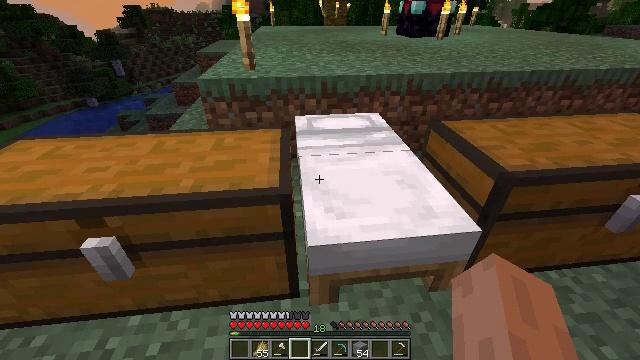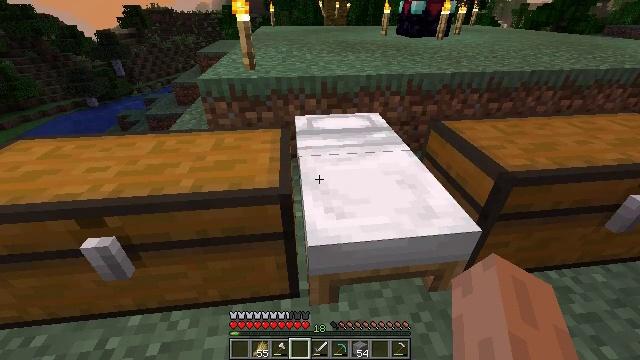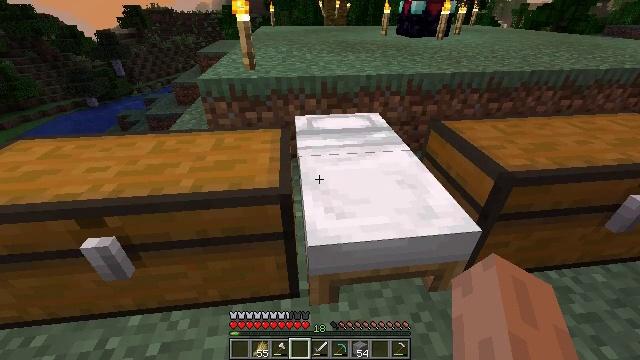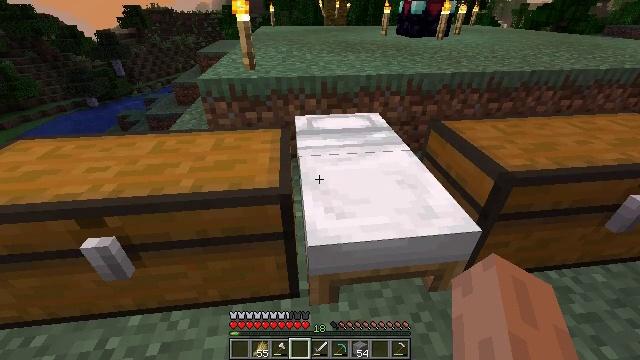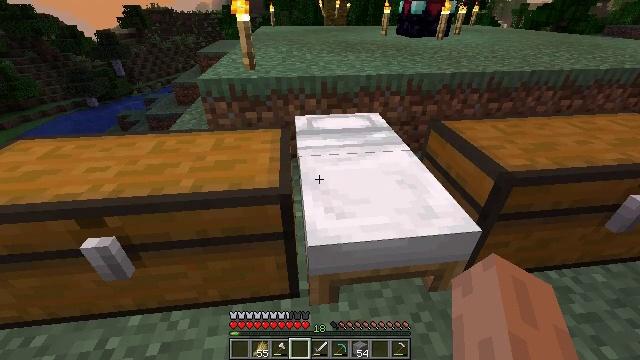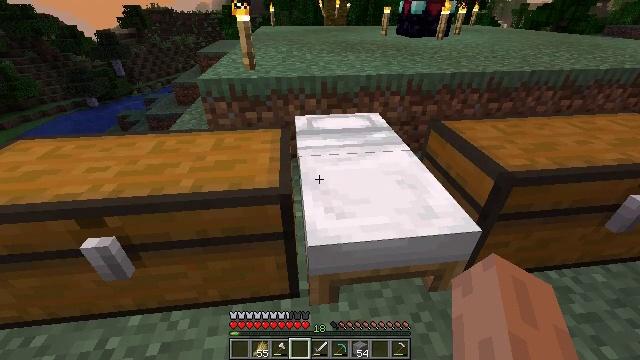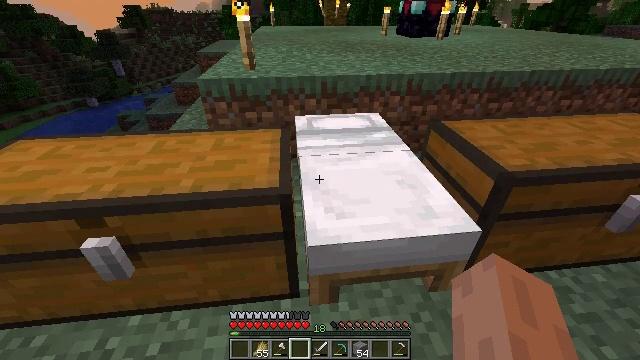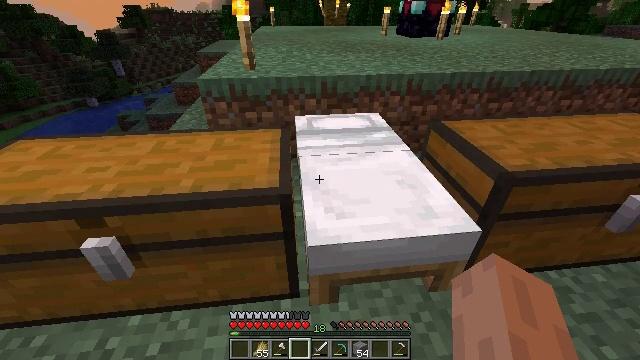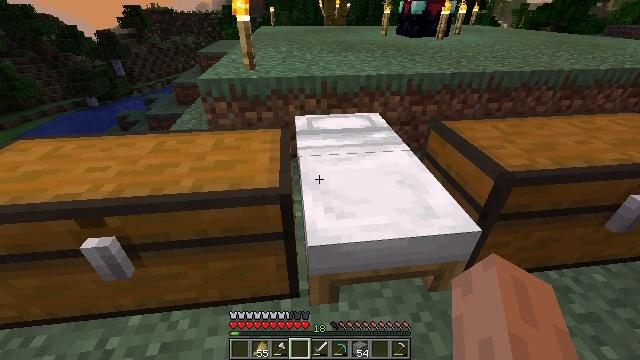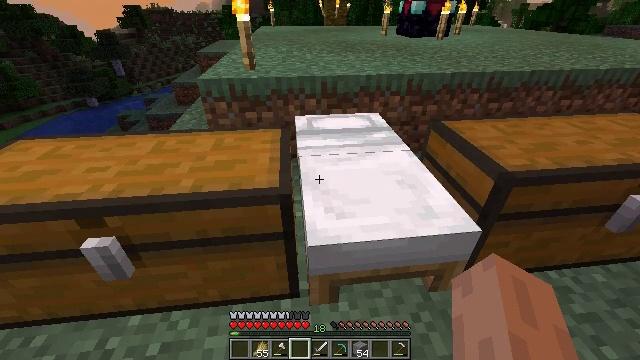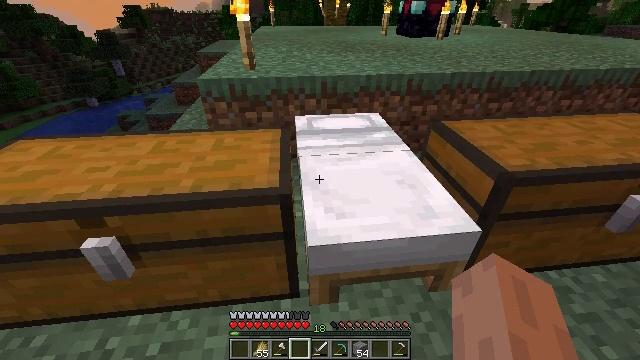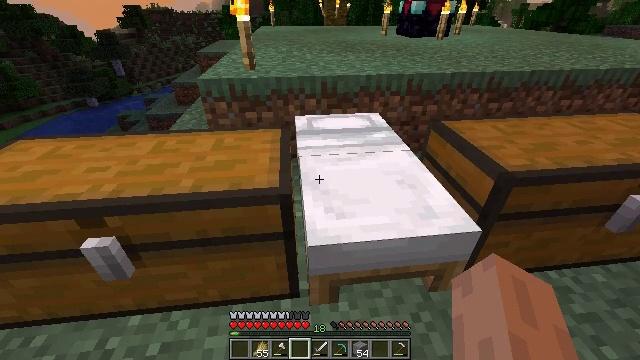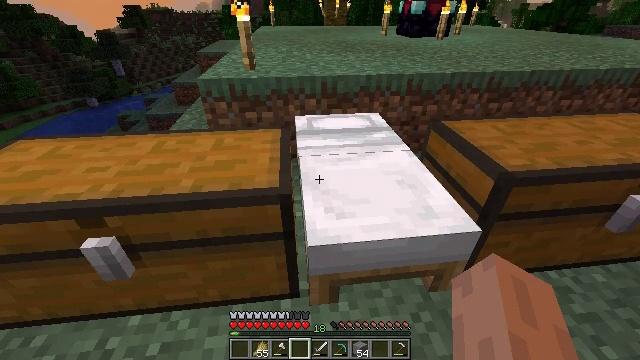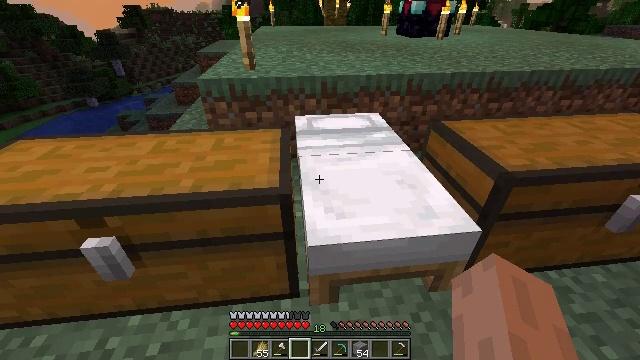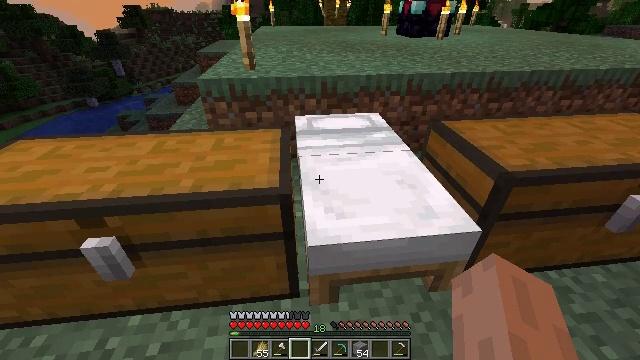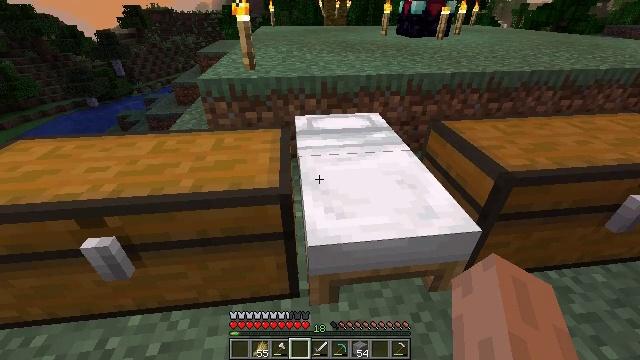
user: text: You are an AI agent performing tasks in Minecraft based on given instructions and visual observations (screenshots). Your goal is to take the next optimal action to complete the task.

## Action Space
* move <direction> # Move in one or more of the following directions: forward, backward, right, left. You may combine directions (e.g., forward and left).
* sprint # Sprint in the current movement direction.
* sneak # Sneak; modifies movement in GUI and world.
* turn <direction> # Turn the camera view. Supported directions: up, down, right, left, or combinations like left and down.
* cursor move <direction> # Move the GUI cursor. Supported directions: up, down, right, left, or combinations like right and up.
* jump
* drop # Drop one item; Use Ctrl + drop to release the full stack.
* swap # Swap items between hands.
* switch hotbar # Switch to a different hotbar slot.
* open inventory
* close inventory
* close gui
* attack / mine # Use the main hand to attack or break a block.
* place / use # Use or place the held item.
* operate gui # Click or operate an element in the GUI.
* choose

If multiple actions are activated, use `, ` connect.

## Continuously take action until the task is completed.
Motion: motion action
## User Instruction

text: Interact with the crafting table to create a jungle fence gate.
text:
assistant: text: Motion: no_op
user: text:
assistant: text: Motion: no_op
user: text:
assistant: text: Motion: no_op
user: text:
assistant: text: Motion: no_op
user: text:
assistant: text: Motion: no_op
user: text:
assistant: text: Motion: no_op
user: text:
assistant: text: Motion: no_op
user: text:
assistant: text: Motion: no_op
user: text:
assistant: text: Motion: no_op
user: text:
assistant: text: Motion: no_op
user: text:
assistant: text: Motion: no_op
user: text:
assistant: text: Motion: no_op
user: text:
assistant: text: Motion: no_op
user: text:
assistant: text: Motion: no_op
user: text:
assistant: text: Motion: no_op
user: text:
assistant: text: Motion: no_op
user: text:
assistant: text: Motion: no_op
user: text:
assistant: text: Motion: no_op
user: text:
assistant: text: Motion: no_op
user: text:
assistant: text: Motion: no_op
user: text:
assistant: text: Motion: no_op
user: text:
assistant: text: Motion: no_op
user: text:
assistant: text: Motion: no_op
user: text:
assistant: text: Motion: no_op
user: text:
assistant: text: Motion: no_op
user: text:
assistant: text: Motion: no_op
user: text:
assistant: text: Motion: no_op
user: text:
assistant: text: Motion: no_op
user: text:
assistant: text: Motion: no_op
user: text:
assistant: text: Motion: no_op